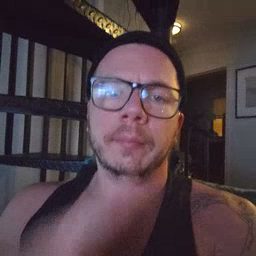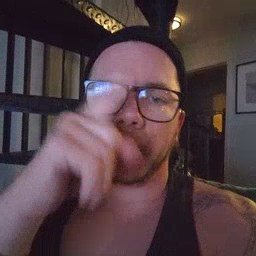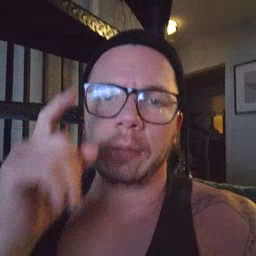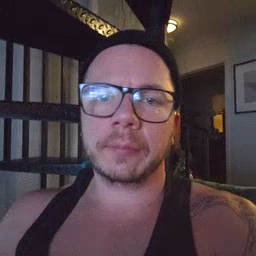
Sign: because